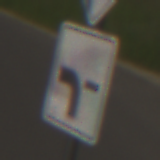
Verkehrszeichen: VerlaufVorfahrtsstrasse6
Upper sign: Vorfahrtsstrasse
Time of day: Midday
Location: Outdoor (RoadRail)
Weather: PartlyCloudy
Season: NotSpecified
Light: Natural